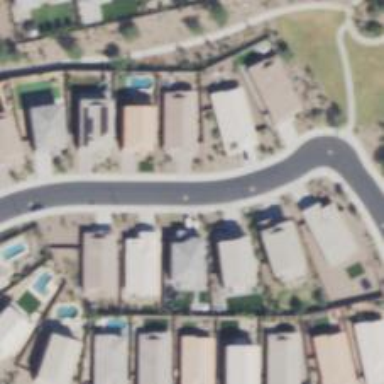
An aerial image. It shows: Asphalt road in residential area.